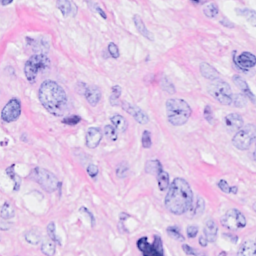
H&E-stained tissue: Breast